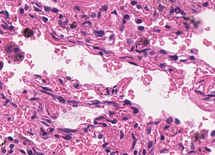
Tumor epithelial tissue: no
Tumor-associated stroma tissue: no
Normal tissue: yes